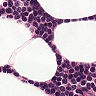
Metastatic tissue present: no